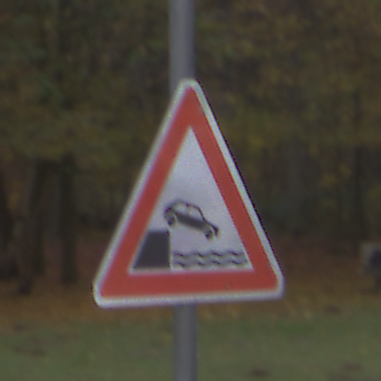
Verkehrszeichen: Ufer
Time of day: SunriseSunset
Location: Outdoor (Nature)
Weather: PartlyCloudy
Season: Autumn
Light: Natural